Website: home-depot
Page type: payment
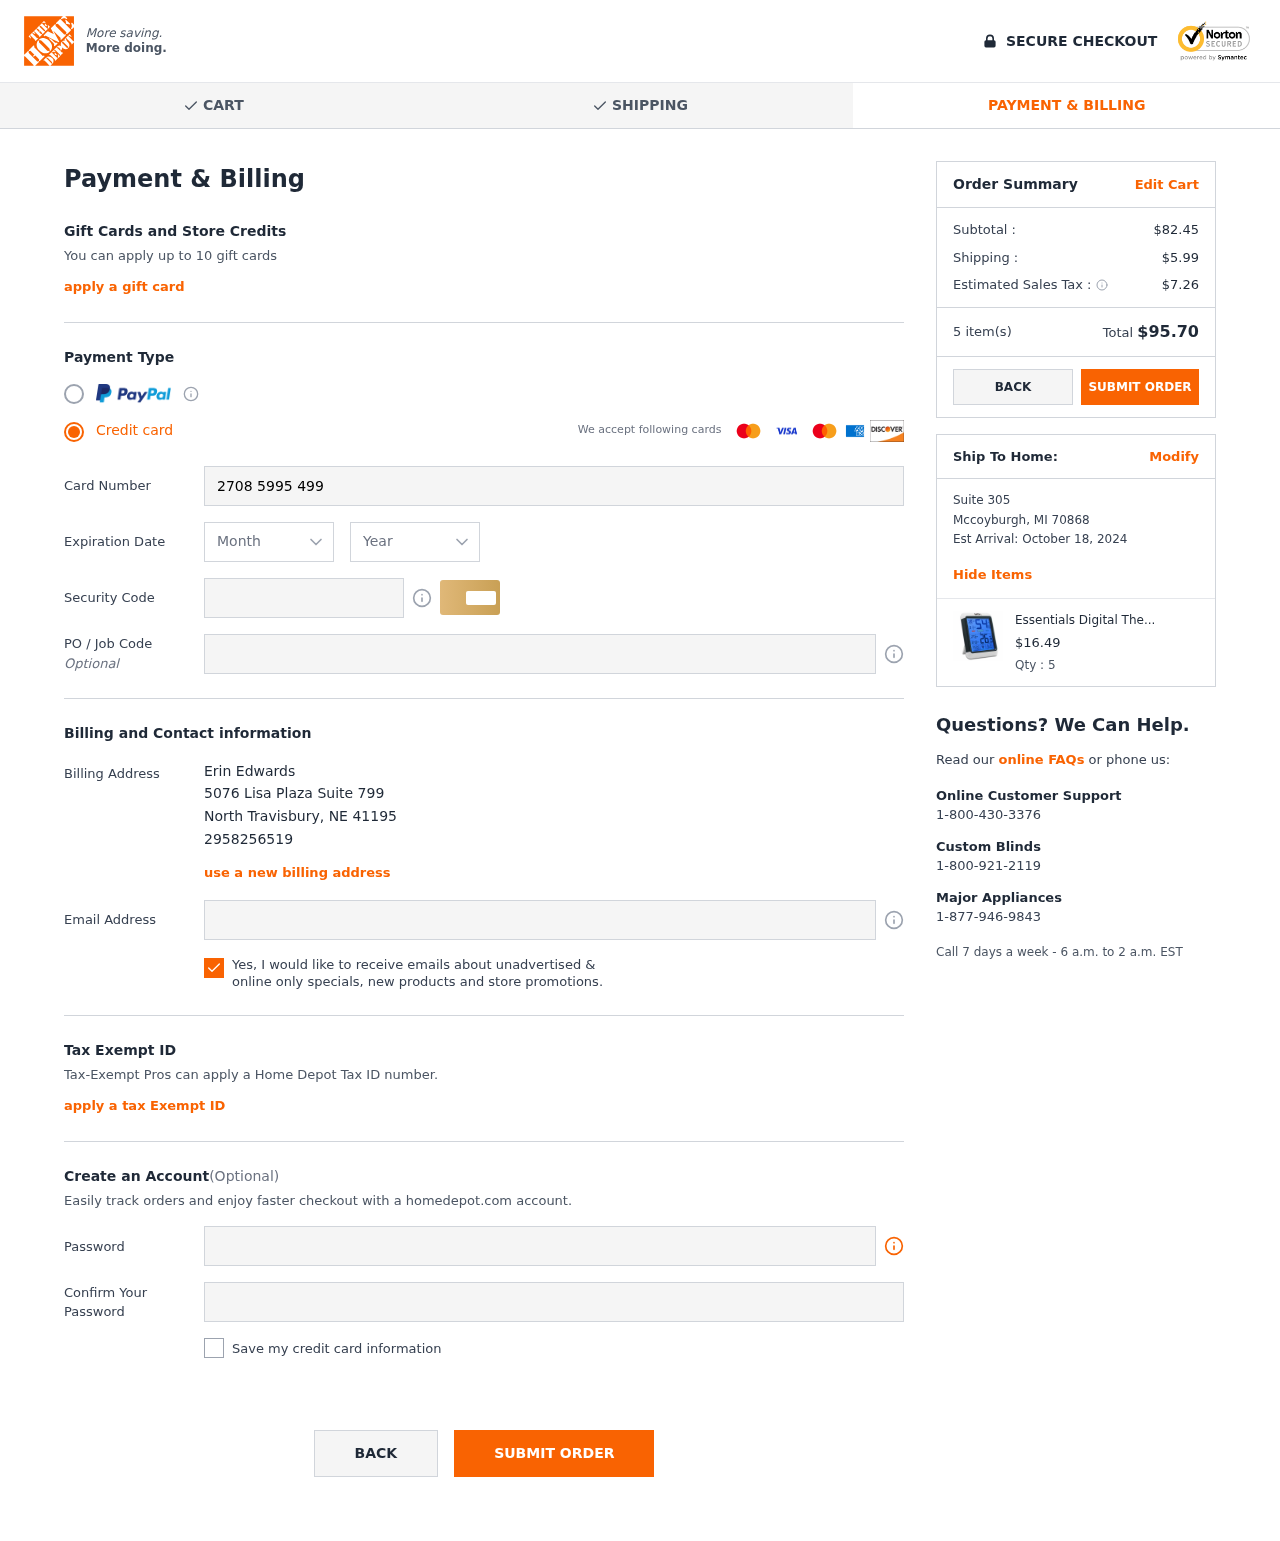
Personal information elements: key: PII_CARD_CVV
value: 394
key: PII_CARD_EXPIRY_MONTH
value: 08
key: PII_CARD_EXPIRY_YEAR
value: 26
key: PII_CARD_NUMBER
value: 2708 5995 4993 6617
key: PII_CITY
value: North Travisbury
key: PII_CITY2
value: Mccoyburgh
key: PII_EMAIL
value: erinedwards@yahoo.com
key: PII_FULLNAME
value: Erin Edwards
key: PII_JOB_CODE
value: J295719
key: PII_PHONE
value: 2958256519
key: PII_POSTCODE
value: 41195
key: PII_POSTCODE2
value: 70868
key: PII_STATE_ABBR
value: NE
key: PII_STATE_ABBR2
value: MI
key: PII_STREET
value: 5076 Lisa Plaza Suite 799
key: PII_STREET2
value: Suite 305
Product elements: key: PRODUCT1_NAME
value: Essentials Digital Thermo-Hygrometer Indoor Thermometer Hygrometer Temperature and Humidity Meter Cl
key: PRODUCT1_PRICE
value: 16.49
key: PRODUCT1_QUANTITY
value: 5
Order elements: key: ORDER_SUBTOTAL
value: $82.45
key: ORDER_SHIPPING_COST
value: $5.99
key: ORDER_TAX
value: $7.26
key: ORDER_NUM_ITEMS
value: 5 item(s)
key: ORDER_TOTAL
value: $95.70
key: ORDER_DELIVERY_DATE
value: October 18, 2024